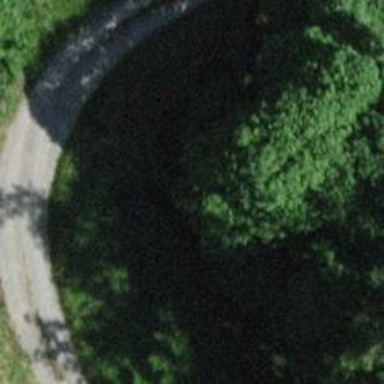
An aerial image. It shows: Culvert tunnel.